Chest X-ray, PA view. Patient: 35 years old, sex M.
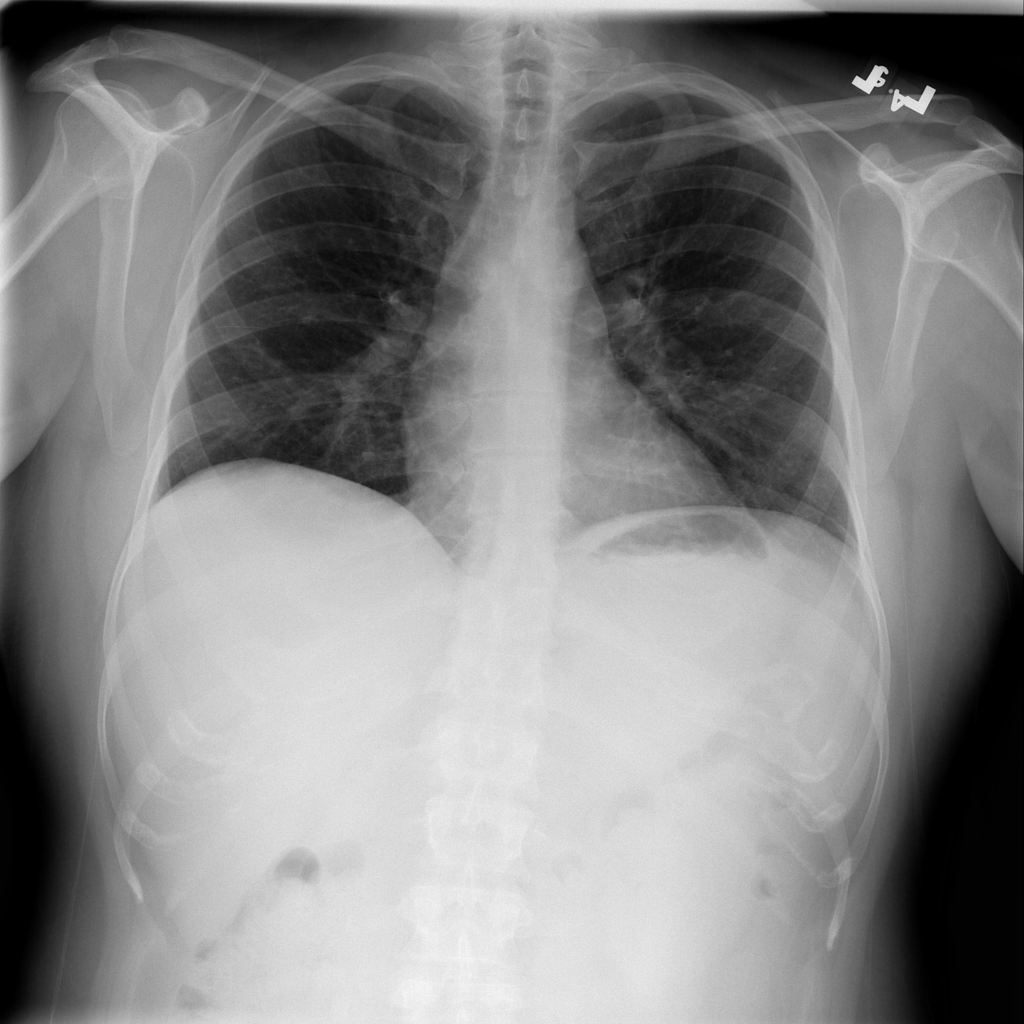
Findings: No Finding